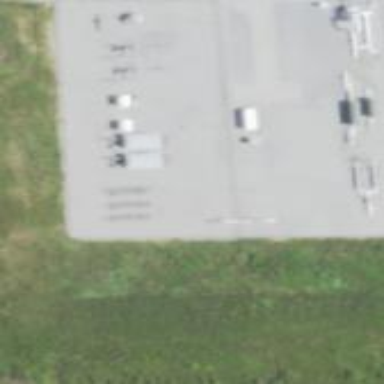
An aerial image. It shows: Measurement substation surrounded by fence.